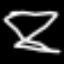
Label: hourglass